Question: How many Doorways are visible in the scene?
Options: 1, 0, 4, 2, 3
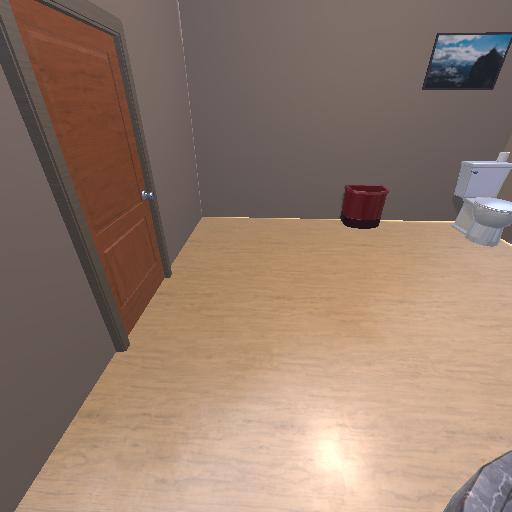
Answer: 1